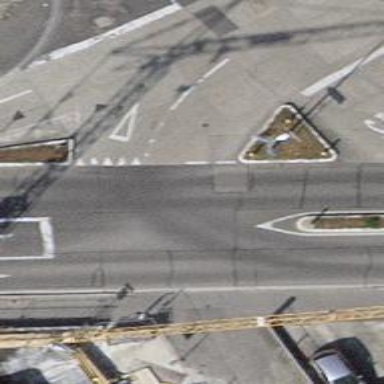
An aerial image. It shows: Tertiary road with asphalt surface and sidewalk.